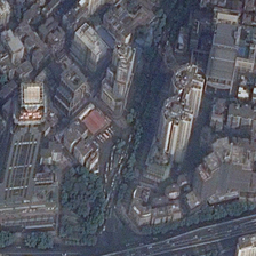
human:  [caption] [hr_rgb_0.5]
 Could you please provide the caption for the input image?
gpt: The bustling roads pass through the buildings in this commercial district.

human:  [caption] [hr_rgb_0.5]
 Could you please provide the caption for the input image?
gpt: Busy streets pass by these buildings in this commercial district.

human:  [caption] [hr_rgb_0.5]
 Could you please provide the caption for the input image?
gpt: some skyscrapers are standing by the road among other buildings .

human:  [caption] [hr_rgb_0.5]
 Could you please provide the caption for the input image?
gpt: Prosperous roads pass through these buildings in this commercial district.

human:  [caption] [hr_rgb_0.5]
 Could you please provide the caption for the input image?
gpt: The bustling streets pass through these buildings in this commercial district.